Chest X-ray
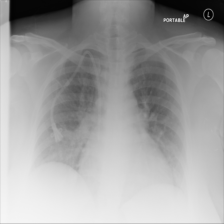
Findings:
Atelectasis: negative
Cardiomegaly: positive
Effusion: negative
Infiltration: negative
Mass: negative
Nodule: negative
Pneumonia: negative
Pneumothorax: negative
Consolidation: negative
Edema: negative
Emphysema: negative
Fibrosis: negative
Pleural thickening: negative
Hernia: negative